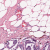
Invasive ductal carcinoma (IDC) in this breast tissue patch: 1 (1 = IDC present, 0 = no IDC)